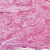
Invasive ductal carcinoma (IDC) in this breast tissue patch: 0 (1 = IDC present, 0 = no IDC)